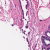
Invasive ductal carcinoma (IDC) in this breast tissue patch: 0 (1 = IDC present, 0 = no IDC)